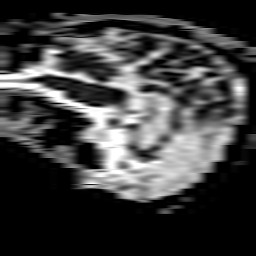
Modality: ADC
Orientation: sagittal
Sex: female
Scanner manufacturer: philips
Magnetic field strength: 3 T
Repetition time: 3.725 s
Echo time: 0.05939 s